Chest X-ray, PA view. Patient: 22 years old, sex M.
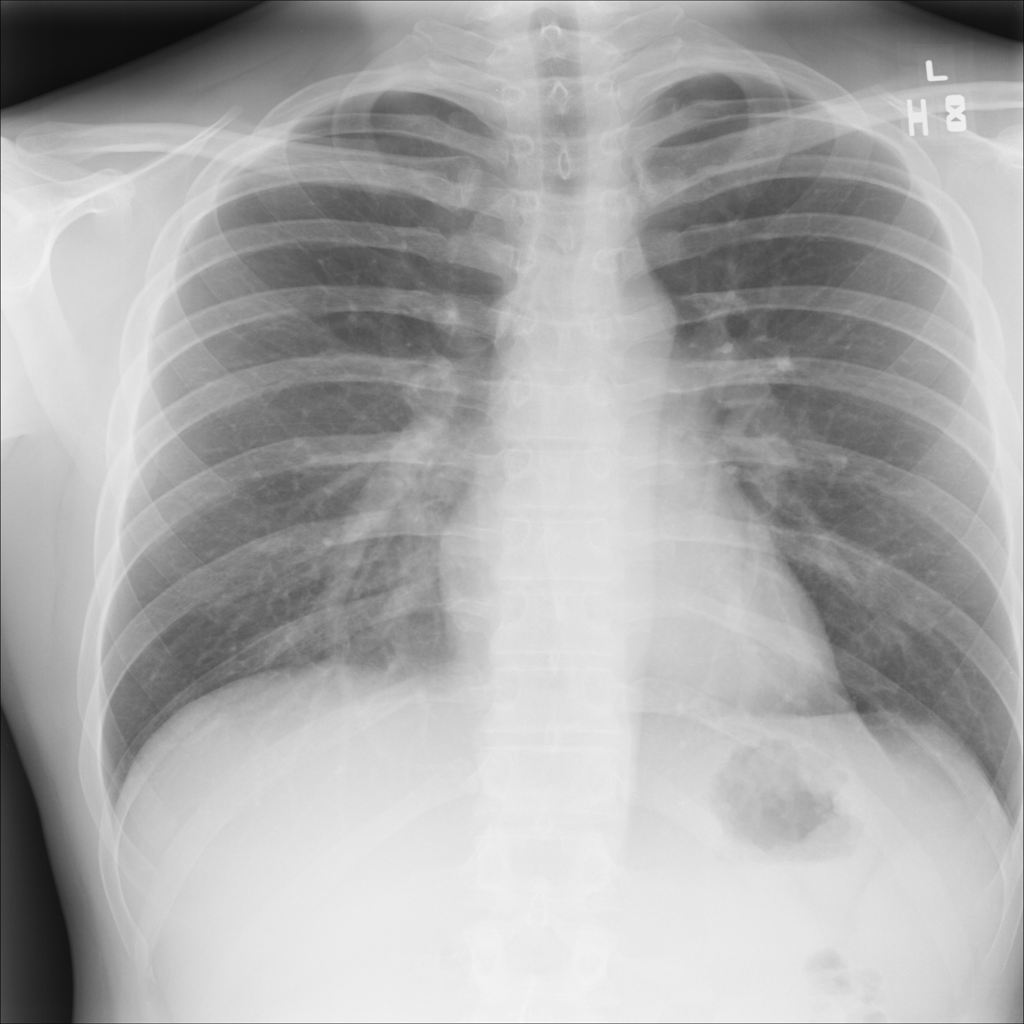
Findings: No Finding